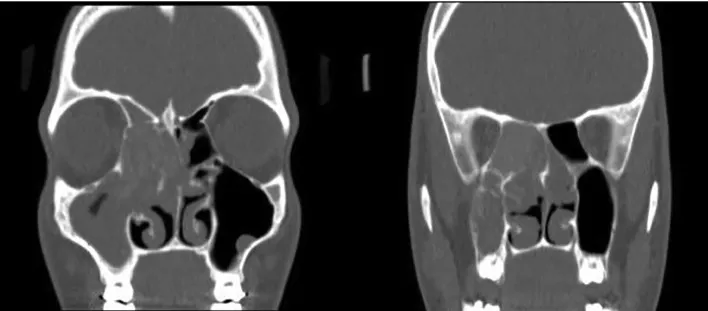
Preoperative imaging. In coronal view, the preoperative CT shows thick mucosal swelling outlining the antrum. Expanded ethmoid air cells are found on the right side. Radiopaque fungal elements are present within the opacified ethmoid air cells.
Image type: radiology (ct)